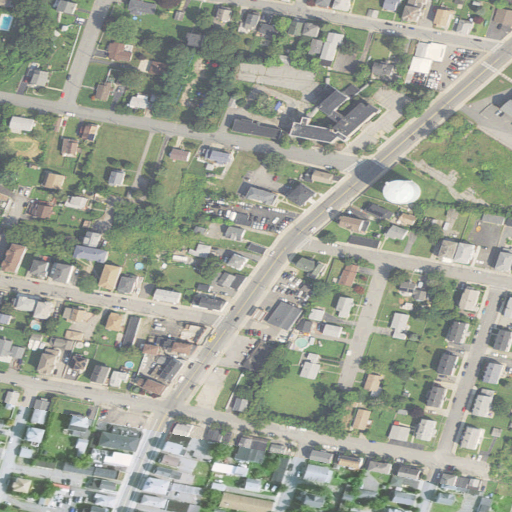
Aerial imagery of mountain in Rhode Island named Townsend Hill containing high intensity development, medium intensity development, low intensity development, and open development